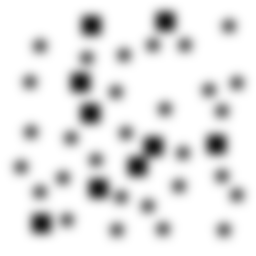
Squares: 9
Triangles: 0
Stars: 29
Total shapes: 38